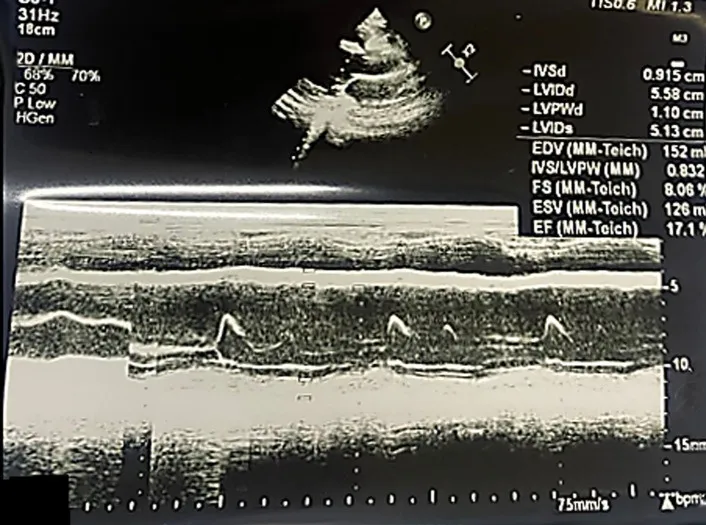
transthoracic echocardiography in long-axis view showing left ventricular ejection fraction of 17.1%.
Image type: radiology (ultrasound)